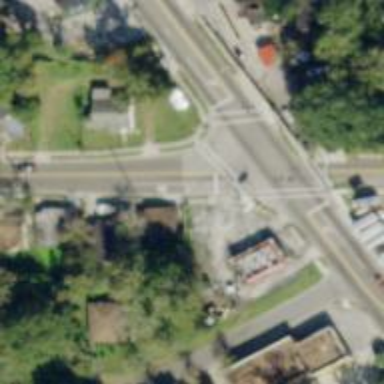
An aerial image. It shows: Marked crossing on the road.